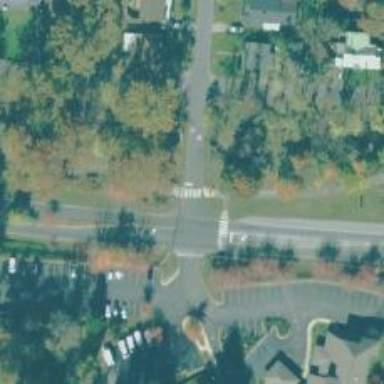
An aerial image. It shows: Zebra crossing on the road.